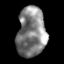
Tissue: prostate
Cell type: T cells
Senescence score: 0.3038
Nuclear area (px): 1402
Mean DAPI intensity: 130.173